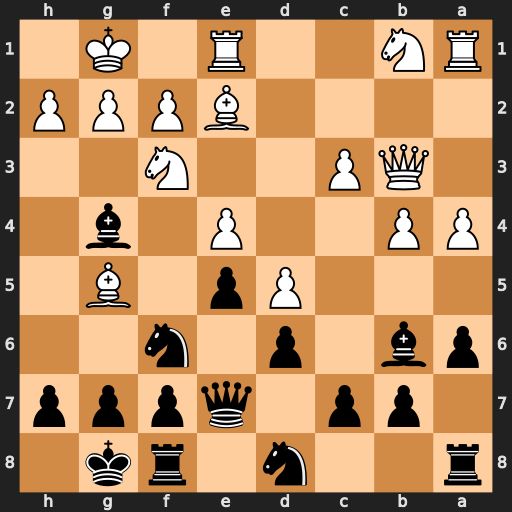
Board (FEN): r2n1rk1/1pp1qppp/pb1p1n2/3Pp1B1/PP2P1b1/1QP2N2/4BPPP/RN2R1K1
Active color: b
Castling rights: -
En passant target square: -
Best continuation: Bxf2+ Kxf2 Nxe4+ Kg1 Nxg5